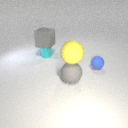
large gray rubber sphere to the left of small blue rubber sphere